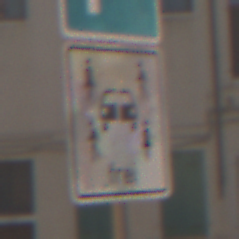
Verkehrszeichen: CarsharingfahrzeugeFrei
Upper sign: Parken
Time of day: MorningAfternoon
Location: Outdoor (Urban)
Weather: Clear
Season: NotSpecified
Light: Natural